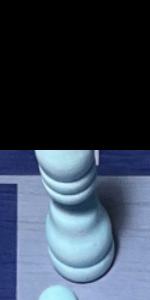
Label: Bishop_White